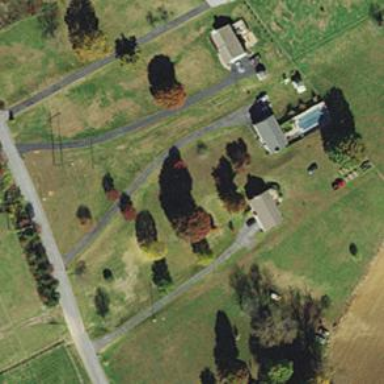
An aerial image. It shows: Driveway.